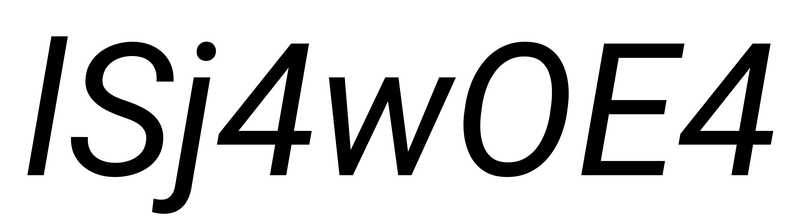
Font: Roboto-Italic_Italic